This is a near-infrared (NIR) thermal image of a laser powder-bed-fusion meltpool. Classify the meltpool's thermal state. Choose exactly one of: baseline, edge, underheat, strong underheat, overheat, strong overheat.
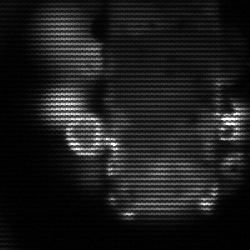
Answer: strong underheat